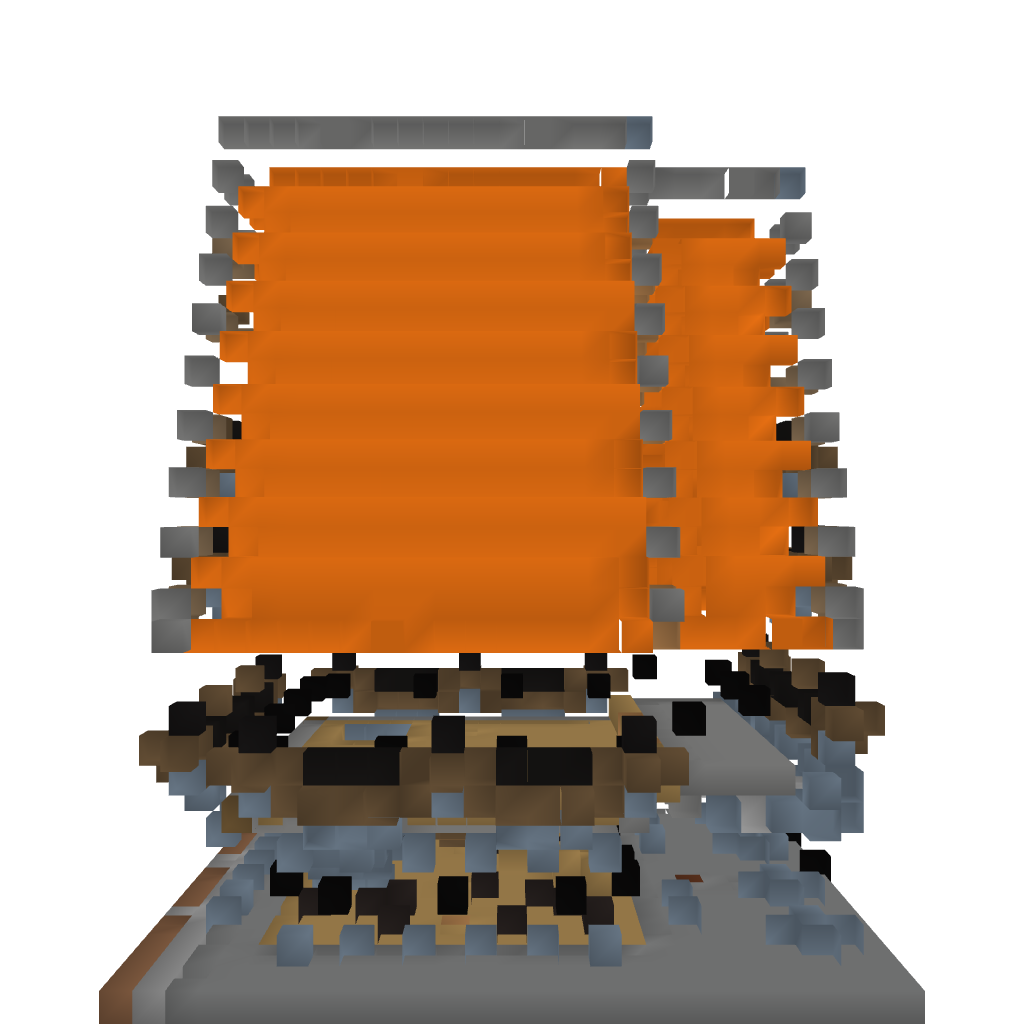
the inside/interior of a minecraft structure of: Medieval House 1